Chest X-ray:
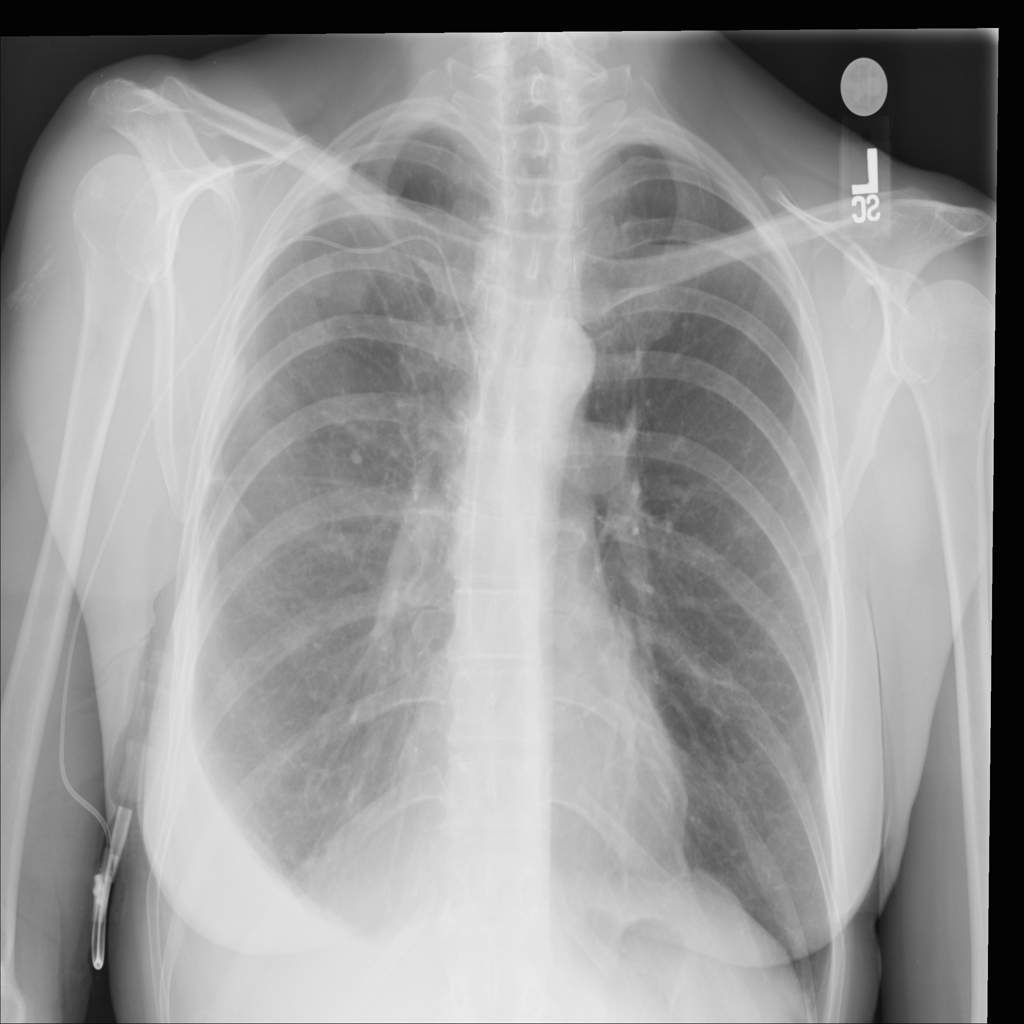
Findings: Calcification, Diffuse Nodule, Effusion
No abnormal finding: no